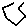
Label: hexagon